Question: I have a simple bar graph which x is the levels of a category variable 1 - 9, and z is the count of each level. But there is a distance at the bottom (marked in red), which I want to remove. I wasn't able to find helpful tips online. Could anyone help me with it? Thank you in advance!
'''
ggplot(data = my_data,aes(x = factor(degree)), stat = "count") + geom_bar()
'''

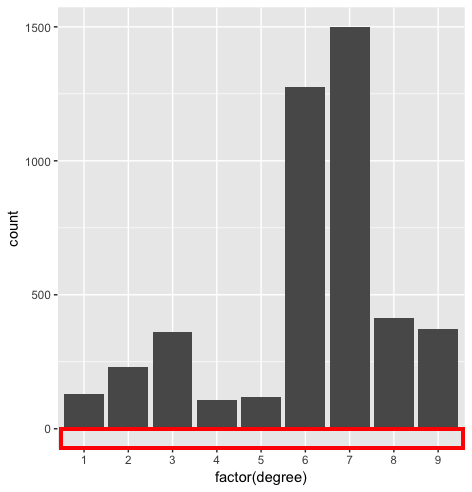
Answer: The 'expand=' argument in the 'scale_*' function controls the extra space around the edges of a plot.
'''
ggplot(data = mtcars,aes(x = factor(cyl)), stat = "count") +
geom_bar() +
scale_y_discrete()
'''
<URL>
'''
ggplot(data = mtcars,aes(x = factor(cyl)), stat = "count") +
geom_bar() +
scale_y_discrete(expand = c(0,0))
'''
<URL>